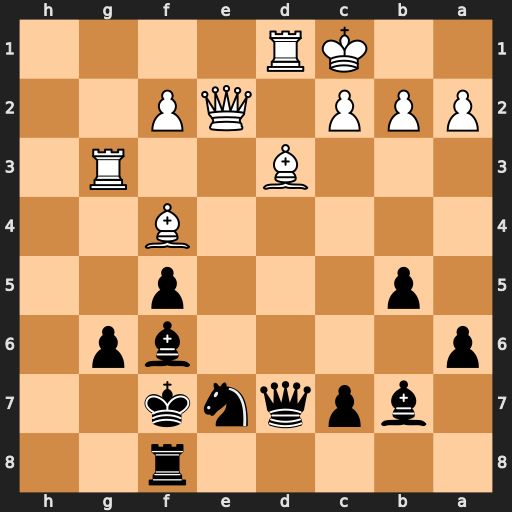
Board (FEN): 5r2/1bpqnk2/p4bp1/1p3p2/5B2/3B2R1/PPP1QP2/2KR4
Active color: b
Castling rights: -
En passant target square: -
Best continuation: Qd4 Bc4+ Qxc4 Qxc4+ bxc4